Aerial crown-view tile of a tropical tree (Barro Colorado Island, Panama), acquired 20241216:
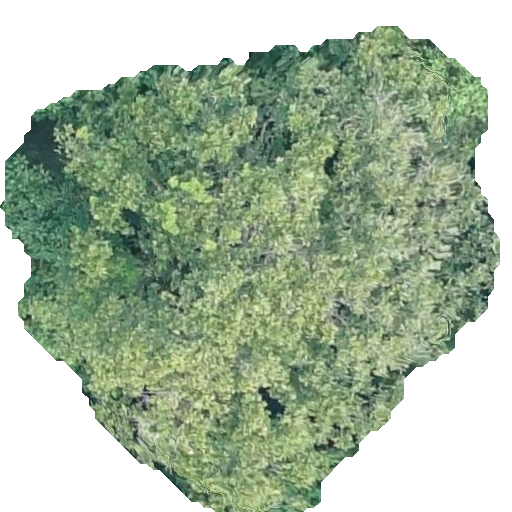
Species: Anacardium excelsum
GBIF accepted scientific name: Anacardium excelsum
Crown area: 251.237 m²